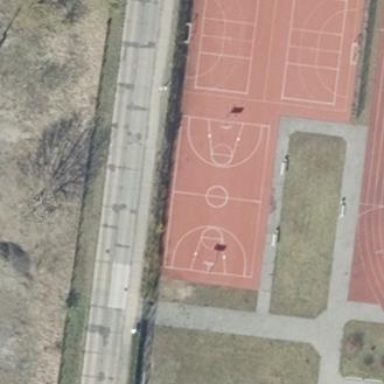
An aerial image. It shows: Basketball court on pitch.